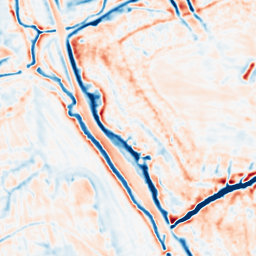
Category: multiscale
Decomposition family: dog_multiscale
Decomposition parameters: sigma_ratio: 1.4
n_scales: 4
base_sigma: 1
Upsampling method: lanczos
Upsampling parameters: scale: 8
Upsampling scale: 8